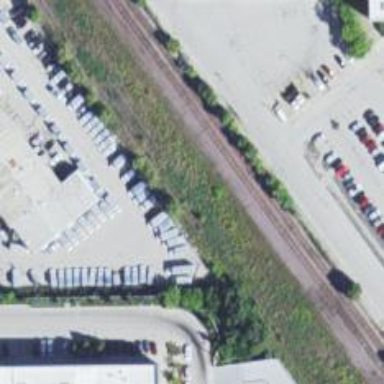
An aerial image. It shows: Abandoned railway siding.